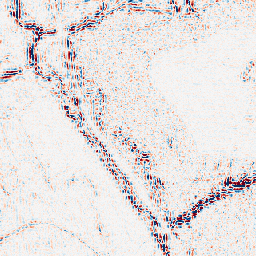
Category: wavelet
Decomposition family: wavelet_dwt
Decomposition parameters: wavelet: sym4
level: 2
Upsampling method: nearest
Upsampling parameters: scale: 4
Upsampling scale: 4